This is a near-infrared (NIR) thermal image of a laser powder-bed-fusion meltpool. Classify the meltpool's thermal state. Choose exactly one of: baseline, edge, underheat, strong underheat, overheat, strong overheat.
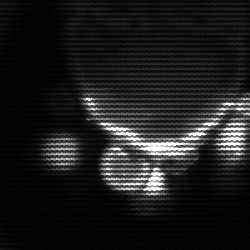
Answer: baseline